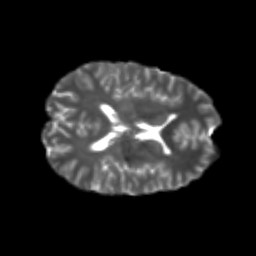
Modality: T2w
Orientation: axial
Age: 23
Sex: male
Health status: healthy
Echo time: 0.074 s